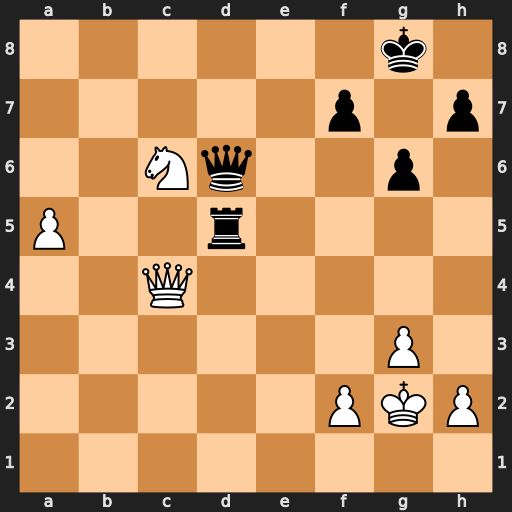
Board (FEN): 6k1/5p1p/2Nq2p1/P2r4/2Q5/6P1/5PKP/8
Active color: w
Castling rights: -
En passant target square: -
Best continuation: Ne7+ Qxe7 Qxd5